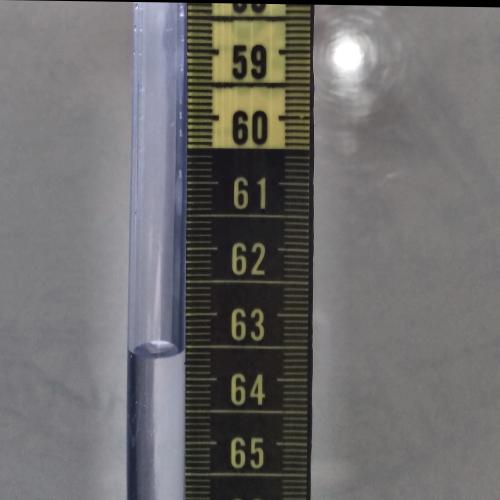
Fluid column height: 63.6 cm